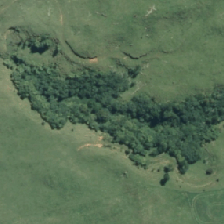
Land cover: broadleaved_indigenous_hardwood